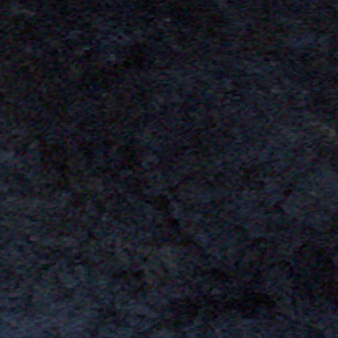
Label: other